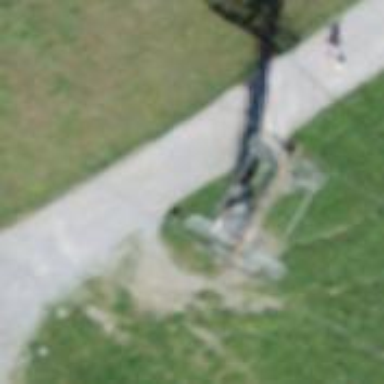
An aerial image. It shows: Pylon for aerialway.